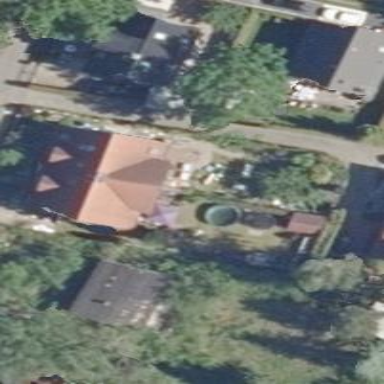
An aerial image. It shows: Gabled roofed house.